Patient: sex M, age 58
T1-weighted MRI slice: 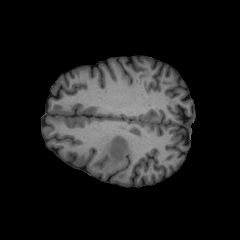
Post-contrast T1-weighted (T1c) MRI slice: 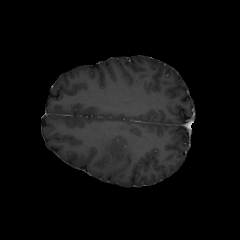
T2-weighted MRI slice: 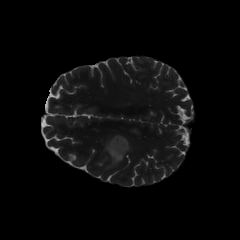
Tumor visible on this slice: yes
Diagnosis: Glioblastoma, IDH-wildtype
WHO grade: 4